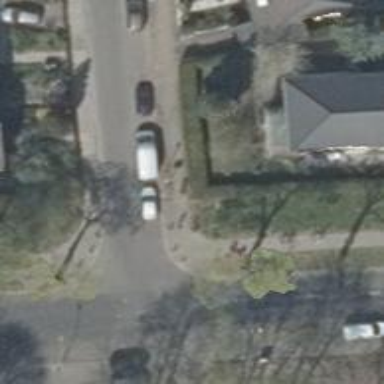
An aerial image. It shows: Sidewalk.